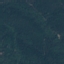
Land use / land cover class: Forest